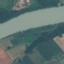
Land use / land cover: River